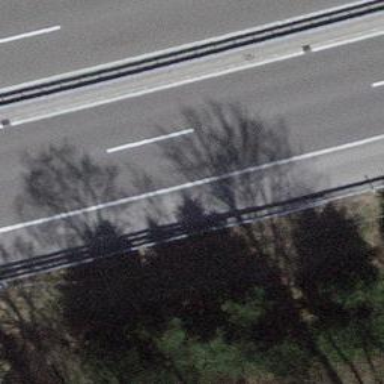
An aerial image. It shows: Asphalt motorway.